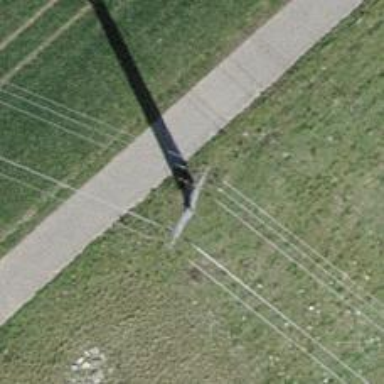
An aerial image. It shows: Power line is depicted.